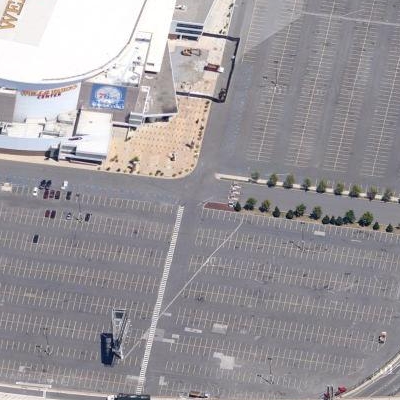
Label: Parking